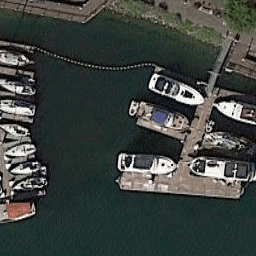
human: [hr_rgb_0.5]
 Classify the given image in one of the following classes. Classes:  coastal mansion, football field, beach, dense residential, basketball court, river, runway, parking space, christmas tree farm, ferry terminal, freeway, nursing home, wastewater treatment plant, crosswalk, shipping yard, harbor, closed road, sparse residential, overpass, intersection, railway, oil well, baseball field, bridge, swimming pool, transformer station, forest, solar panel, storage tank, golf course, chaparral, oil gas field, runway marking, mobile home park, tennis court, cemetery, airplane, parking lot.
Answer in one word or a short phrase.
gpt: harbor